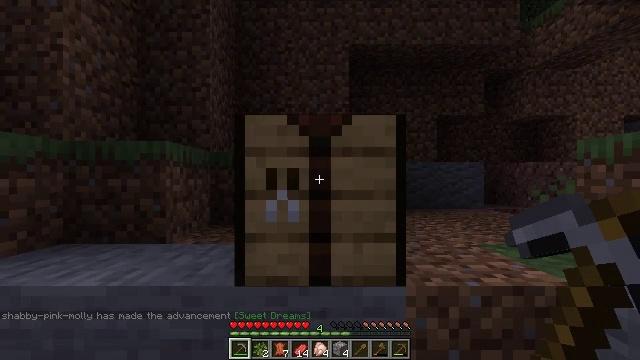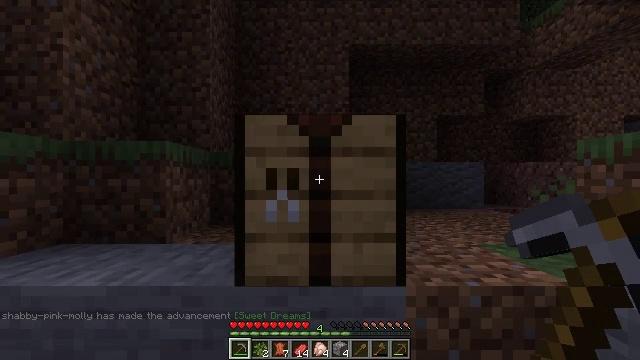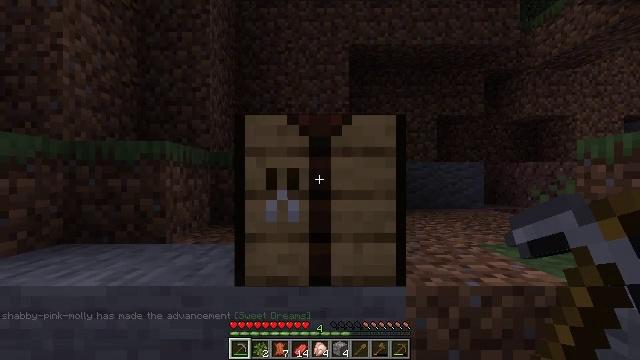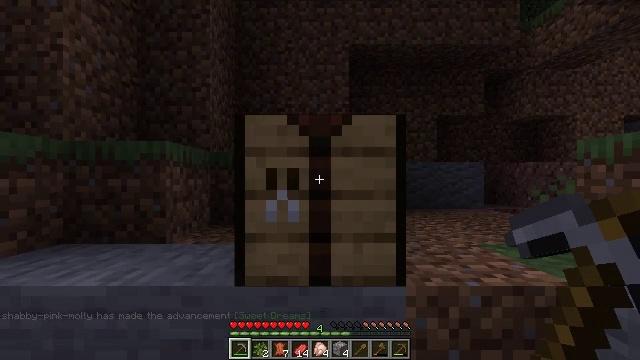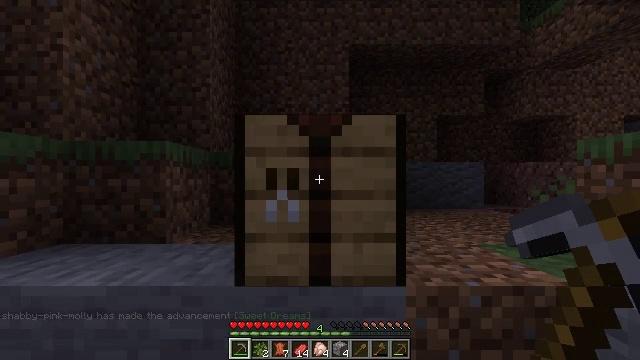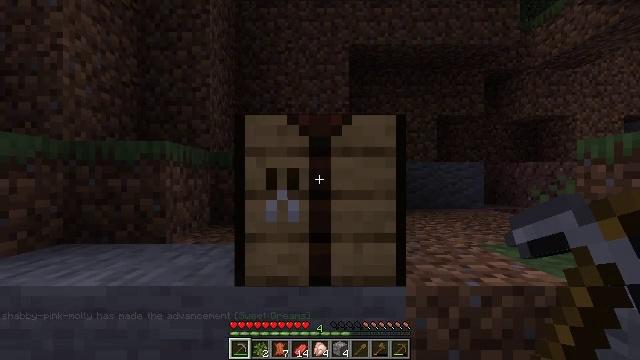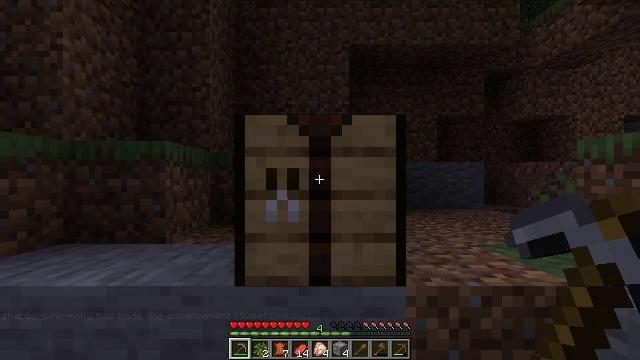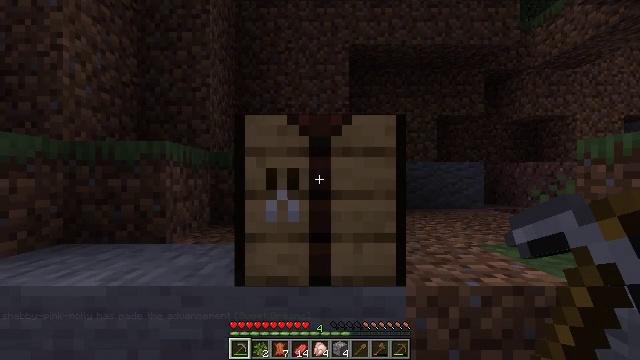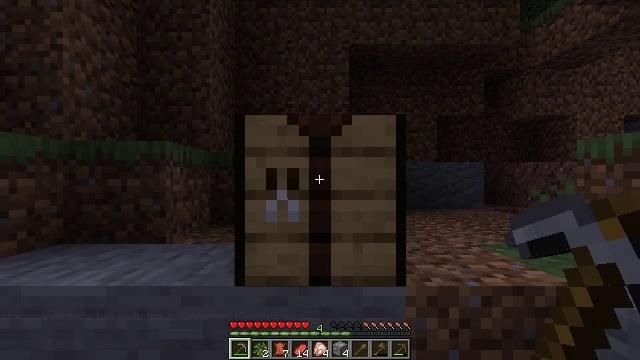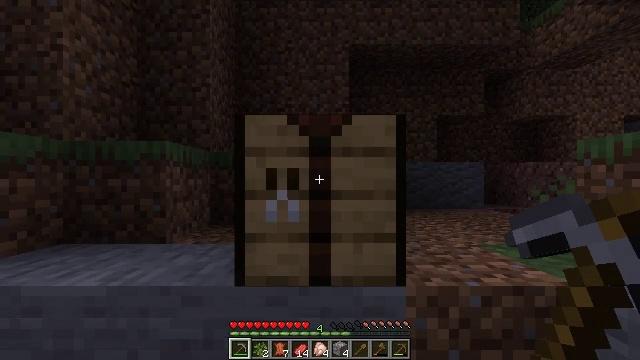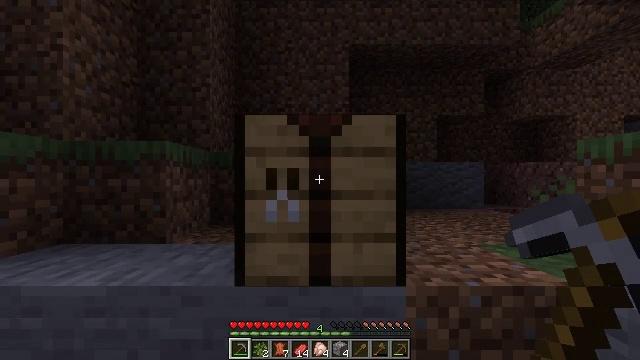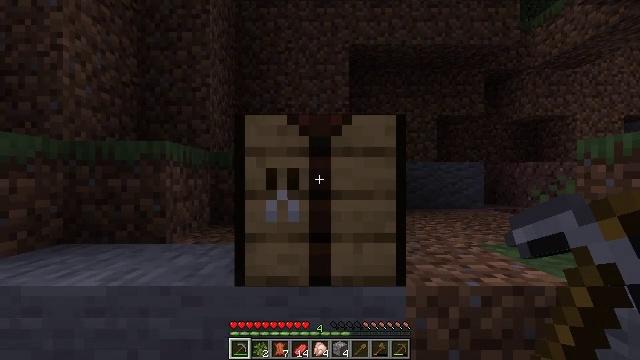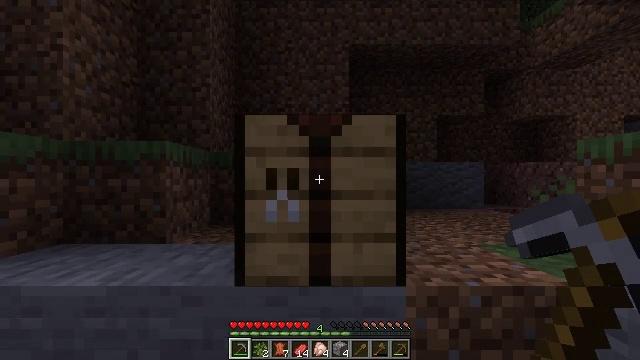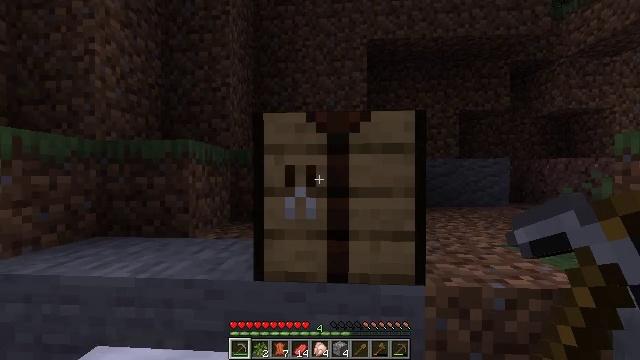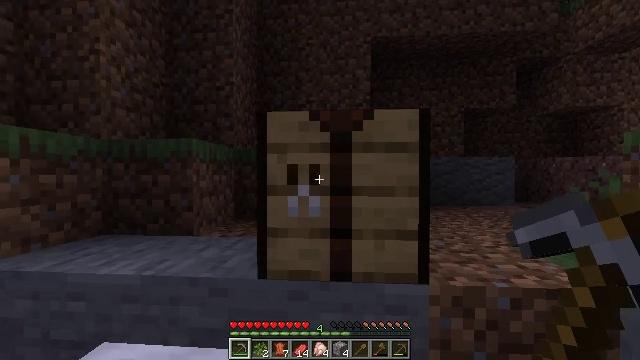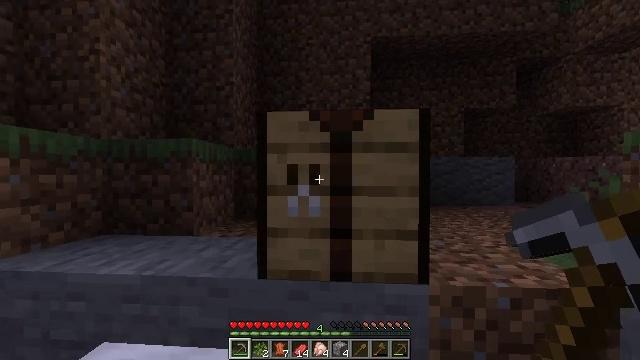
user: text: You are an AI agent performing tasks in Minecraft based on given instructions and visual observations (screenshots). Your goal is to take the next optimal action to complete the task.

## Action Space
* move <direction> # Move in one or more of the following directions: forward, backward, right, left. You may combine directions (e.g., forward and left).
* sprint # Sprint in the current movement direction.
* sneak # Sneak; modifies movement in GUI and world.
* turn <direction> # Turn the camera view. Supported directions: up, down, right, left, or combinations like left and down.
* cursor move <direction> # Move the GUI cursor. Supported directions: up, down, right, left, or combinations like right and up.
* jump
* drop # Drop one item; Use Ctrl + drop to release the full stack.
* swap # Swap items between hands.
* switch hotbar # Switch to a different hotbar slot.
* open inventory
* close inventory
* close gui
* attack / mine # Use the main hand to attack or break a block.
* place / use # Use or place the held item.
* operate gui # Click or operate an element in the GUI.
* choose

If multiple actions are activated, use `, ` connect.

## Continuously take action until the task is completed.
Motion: motion action
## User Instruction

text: Attack the white bed to collect it.
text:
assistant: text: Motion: no_op
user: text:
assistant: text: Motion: no_op
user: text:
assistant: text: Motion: no_op
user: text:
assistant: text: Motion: no_op
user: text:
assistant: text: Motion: no_op
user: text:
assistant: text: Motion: no_op
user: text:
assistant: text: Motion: no_op
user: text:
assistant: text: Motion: no_op
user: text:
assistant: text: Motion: no_op
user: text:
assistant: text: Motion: no_op
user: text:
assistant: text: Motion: no_op
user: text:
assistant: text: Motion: no_op
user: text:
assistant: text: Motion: turn left
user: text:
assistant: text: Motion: no_op
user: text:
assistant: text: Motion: no_op
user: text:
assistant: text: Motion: no_op
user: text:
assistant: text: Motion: turn left and down
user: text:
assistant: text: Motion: turn left and down
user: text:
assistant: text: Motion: turn left and down
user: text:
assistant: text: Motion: turn left and down
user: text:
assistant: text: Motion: turn left and down
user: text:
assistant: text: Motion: no_op
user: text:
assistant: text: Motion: no_op
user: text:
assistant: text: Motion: turn right
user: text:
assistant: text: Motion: turn right and up
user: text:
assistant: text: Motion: turn right and up
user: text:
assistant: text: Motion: turn right
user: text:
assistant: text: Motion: turn right
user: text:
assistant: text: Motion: turn right
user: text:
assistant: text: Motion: no_op